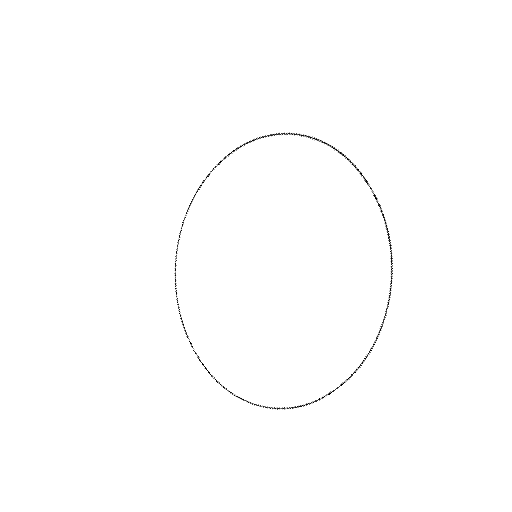
Crossing number: 0